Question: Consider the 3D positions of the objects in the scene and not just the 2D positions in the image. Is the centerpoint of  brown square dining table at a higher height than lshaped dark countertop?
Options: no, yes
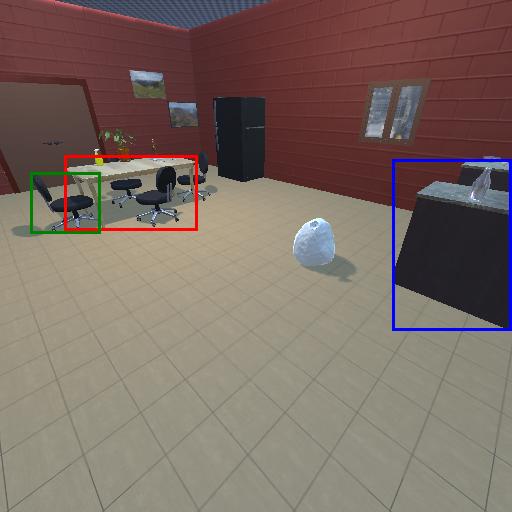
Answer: no